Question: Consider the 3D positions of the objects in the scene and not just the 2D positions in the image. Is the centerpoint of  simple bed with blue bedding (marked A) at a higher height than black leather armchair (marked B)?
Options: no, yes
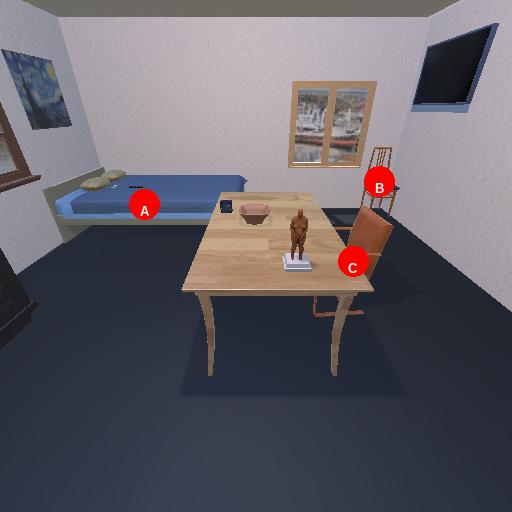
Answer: no